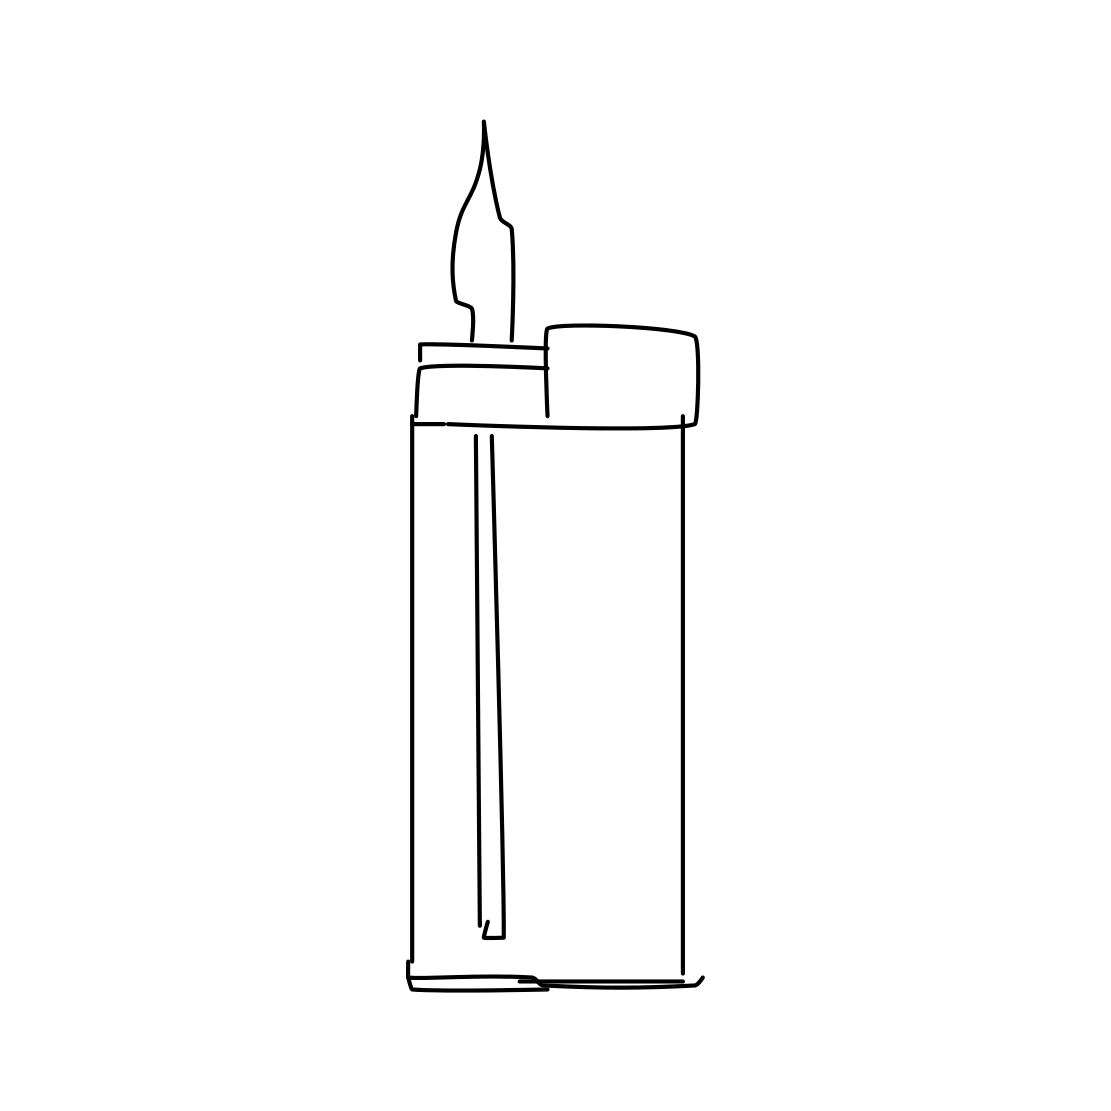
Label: lighter